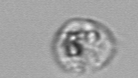
Label: Amoeba